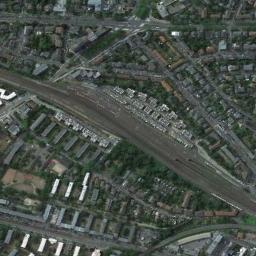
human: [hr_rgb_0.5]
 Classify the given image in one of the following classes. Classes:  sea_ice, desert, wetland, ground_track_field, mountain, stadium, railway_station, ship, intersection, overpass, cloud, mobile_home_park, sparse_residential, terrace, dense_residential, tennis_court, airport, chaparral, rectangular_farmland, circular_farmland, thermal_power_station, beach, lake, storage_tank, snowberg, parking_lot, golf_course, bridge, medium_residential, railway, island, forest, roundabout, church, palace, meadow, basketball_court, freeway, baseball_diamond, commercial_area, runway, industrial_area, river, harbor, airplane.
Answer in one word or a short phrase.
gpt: railway_station